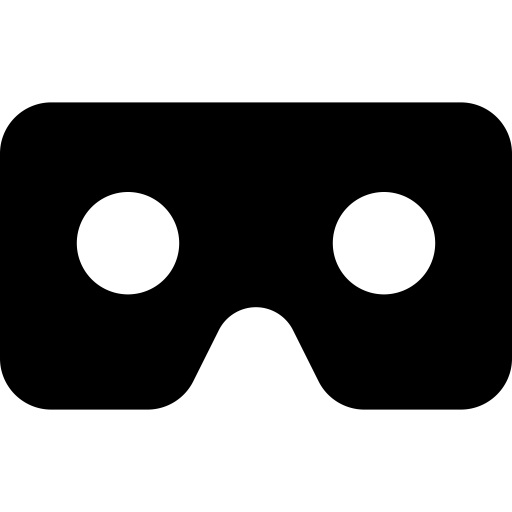
Tags: icon, FontAwesome, fa-icon, solid, vr, cardboard